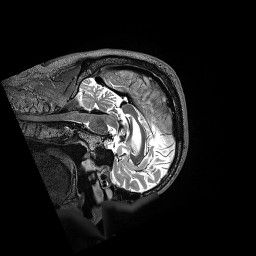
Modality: T2w
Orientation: sagittal
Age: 67
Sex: female